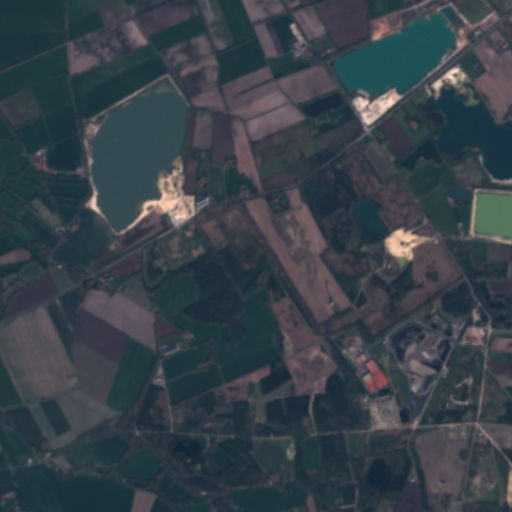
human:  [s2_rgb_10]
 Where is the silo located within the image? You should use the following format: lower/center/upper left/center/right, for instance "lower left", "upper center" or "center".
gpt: The silo is located in the upper center of the image.
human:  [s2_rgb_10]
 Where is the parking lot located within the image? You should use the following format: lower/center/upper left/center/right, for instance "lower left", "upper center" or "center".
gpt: There is no parking lot in the image.